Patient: sex M, age 71
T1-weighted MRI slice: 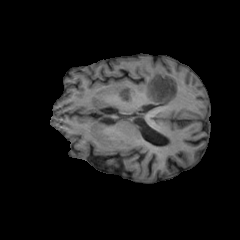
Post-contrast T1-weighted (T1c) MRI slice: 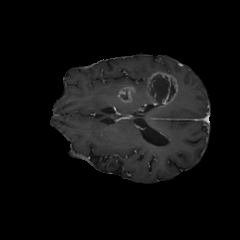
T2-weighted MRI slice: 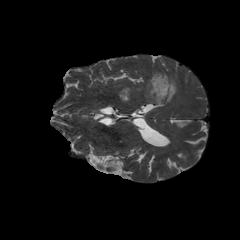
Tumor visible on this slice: yes
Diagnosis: Glioblastoma, IDH-wildtype
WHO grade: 4